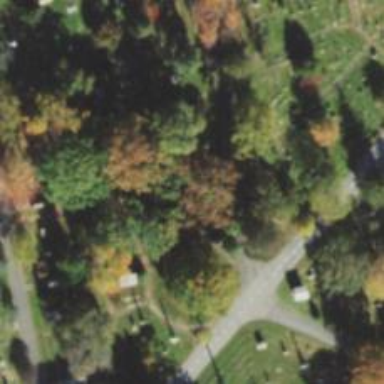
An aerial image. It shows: View of cemetery with graves.